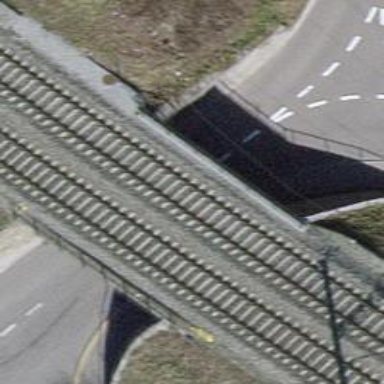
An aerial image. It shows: Tertiary road passing through tunnel with asphalt surface.